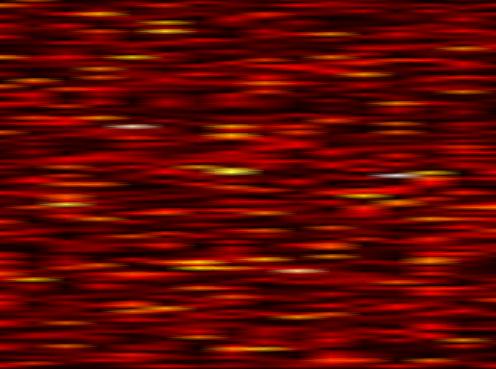
Label: OFDM